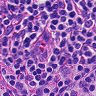
Metastatic tissue present: no